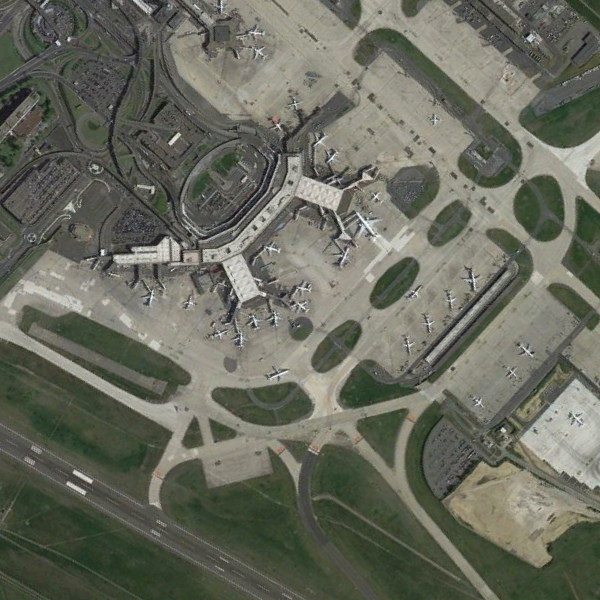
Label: Airport